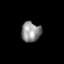
Tissue: skin
Cell type: Fibroblasts
Senescence score: 0.7359
Nuclear area (px): 387
Mean DAPI intensity: 142.271